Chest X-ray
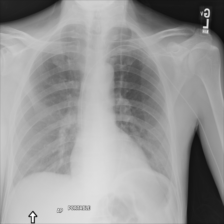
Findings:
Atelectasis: negative
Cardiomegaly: negative
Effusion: negative
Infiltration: negative
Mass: negative
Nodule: negative
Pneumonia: negative
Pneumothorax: negative
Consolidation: negative
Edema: negative
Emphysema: negative
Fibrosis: negative
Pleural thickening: negative
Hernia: negative